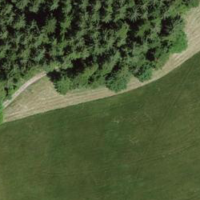
EUNIS habitat code: 52
Species observed at this site:
Sambucus racemosa